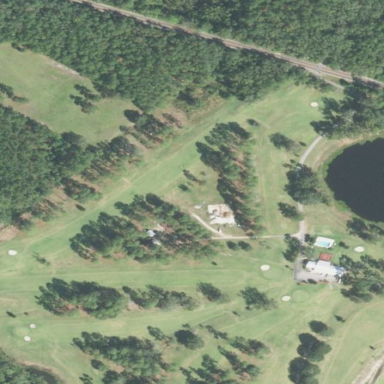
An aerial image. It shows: Golf course.